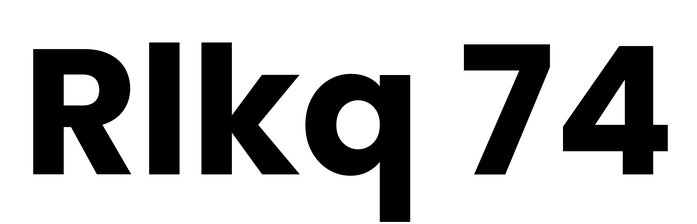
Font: Poppins-Bold